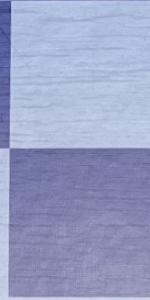
Label: Empty